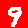
Digit: 9